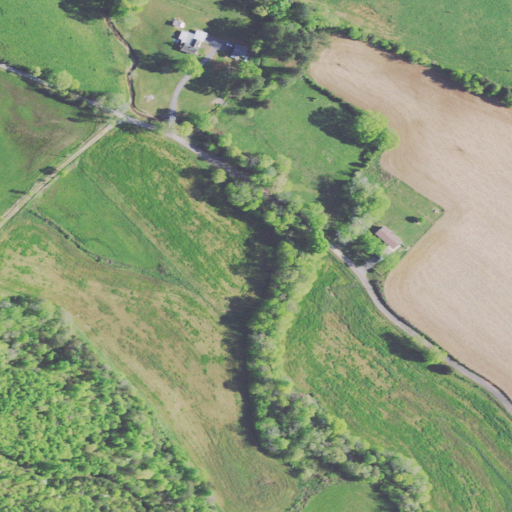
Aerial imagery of valley in Tennessee named Blackburn Hollow containing pasture, open development, deciduous forest, and low intensity development